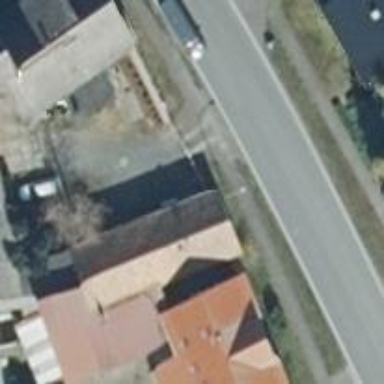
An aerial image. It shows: Footway along the road.